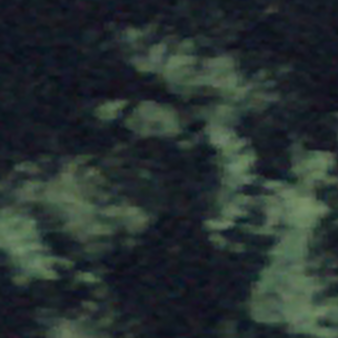
Label: other